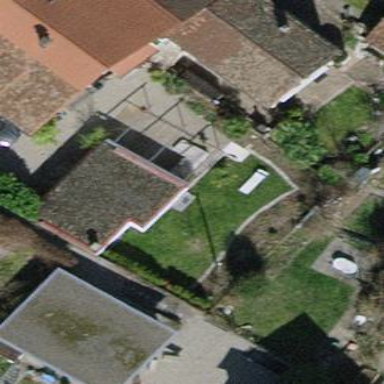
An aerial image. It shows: Building with flat roof.